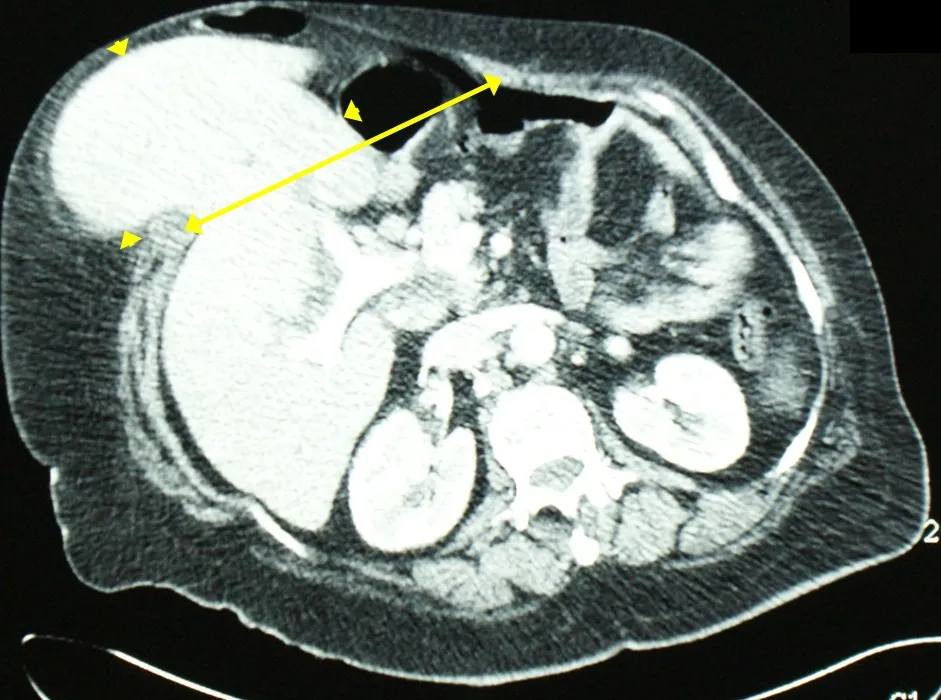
Protrusion of the left hepatic lobe (arrow heads) through the abdominal wall defect (arrow) on axial view of computed tomography.
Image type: radiology (ct)